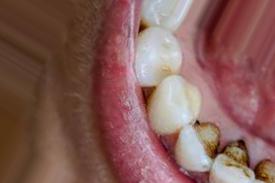
Condition: Tooth Discoloration